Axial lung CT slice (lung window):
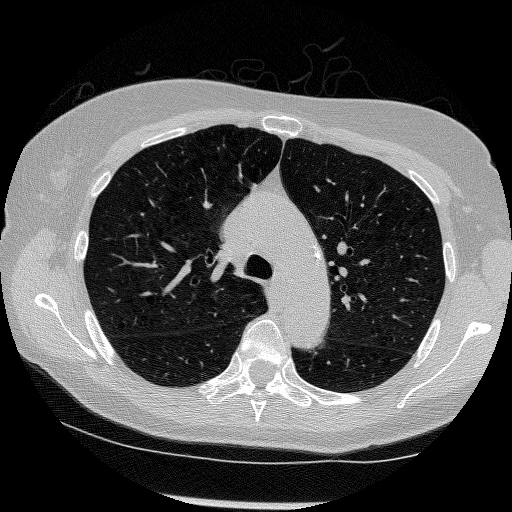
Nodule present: no